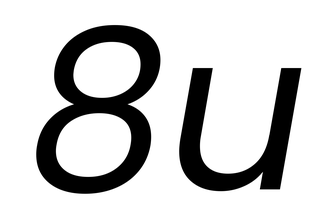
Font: Poppins-Italic